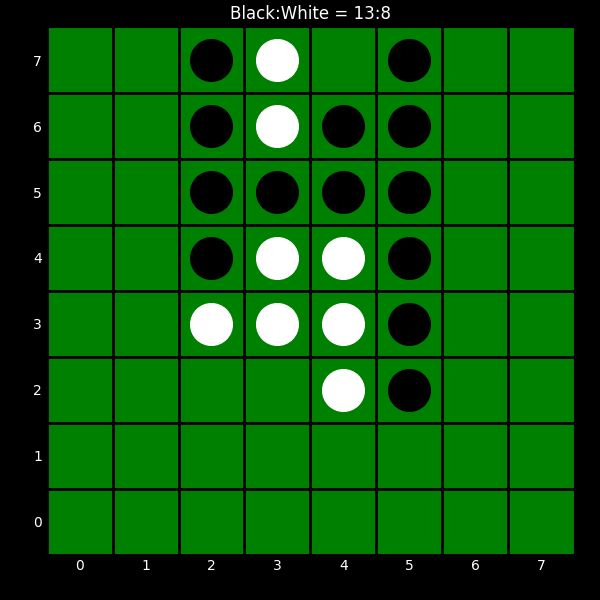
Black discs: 13
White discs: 8